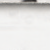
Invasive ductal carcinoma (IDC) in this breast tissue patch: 0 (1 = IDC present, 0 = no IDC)